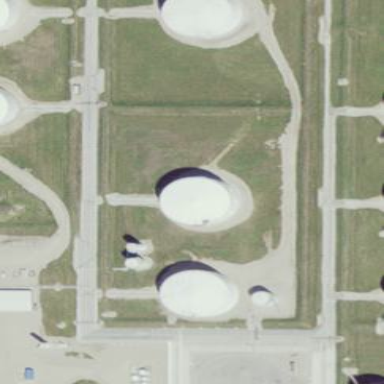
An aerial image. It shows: Industrial area with oil tank farm.